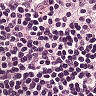
Metastatic tissue present: no